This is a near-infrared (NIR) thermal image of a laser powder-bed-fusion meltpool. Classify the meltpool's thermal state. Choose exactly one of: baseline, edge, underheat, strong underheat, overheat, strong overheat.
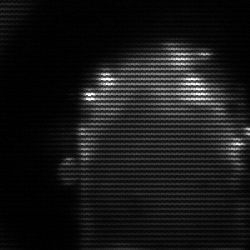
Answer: baseline